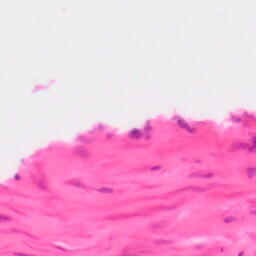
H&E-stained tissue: Colon